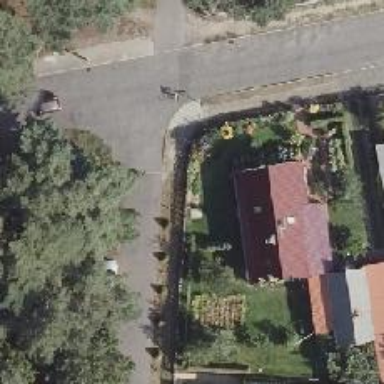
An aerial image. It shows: Residential road.